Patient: sex F, age 31
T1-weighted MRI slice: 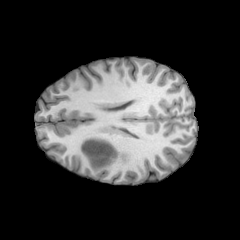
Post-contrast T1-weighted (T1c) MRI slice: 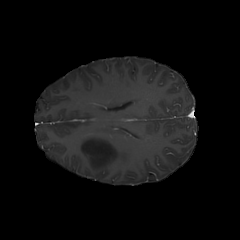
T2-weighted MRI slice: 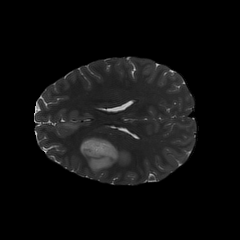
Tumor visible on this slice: yes
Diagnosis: Astrocytoma, IDH-mutant
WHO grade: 2